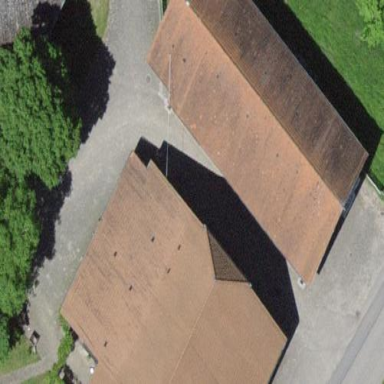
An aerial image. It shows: Shed building.